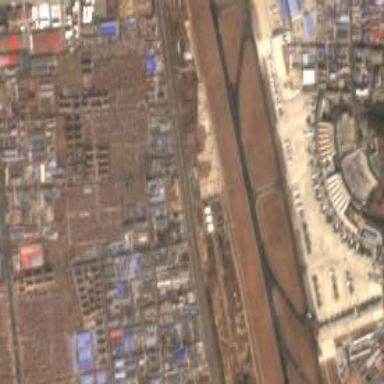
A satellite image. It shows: Runway in airport area.